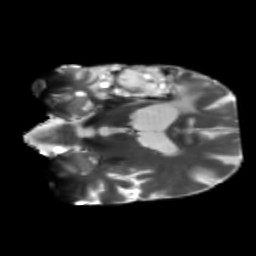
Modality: T2w
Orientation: coronal
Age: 55
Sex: male
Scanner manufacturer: siemens
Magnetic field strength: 3 T
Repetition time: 5.25 s
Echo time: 0.08 s